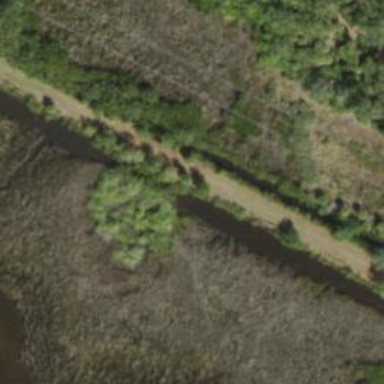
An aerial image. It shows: Abandoned railway track.